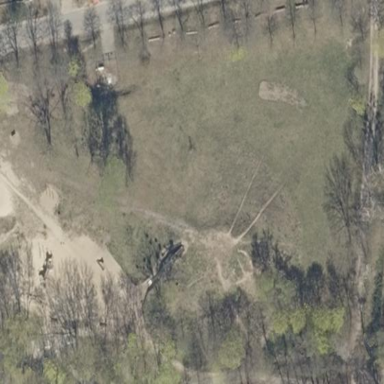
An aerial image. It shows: Park.